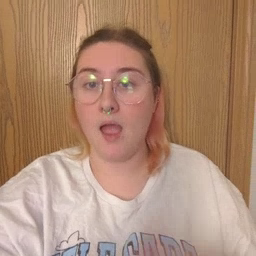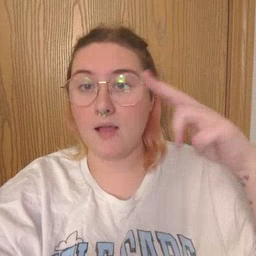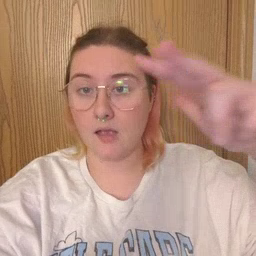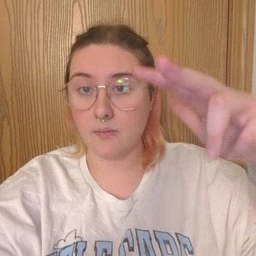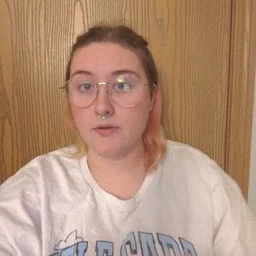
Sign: helicopter